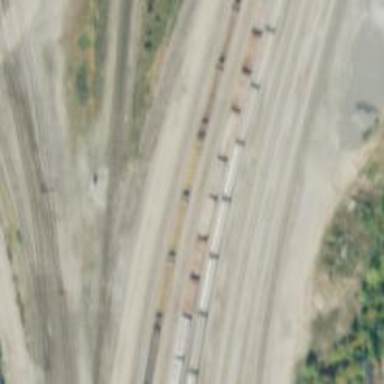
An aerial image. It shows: Abandoned railway yard is depicted.